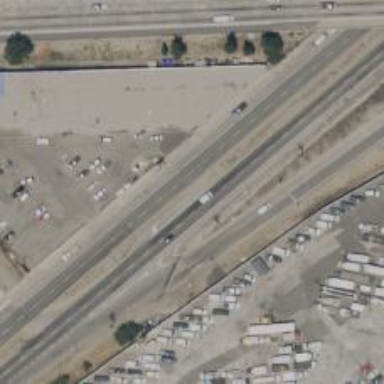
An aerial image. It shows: Primary link road with asphalt surface.